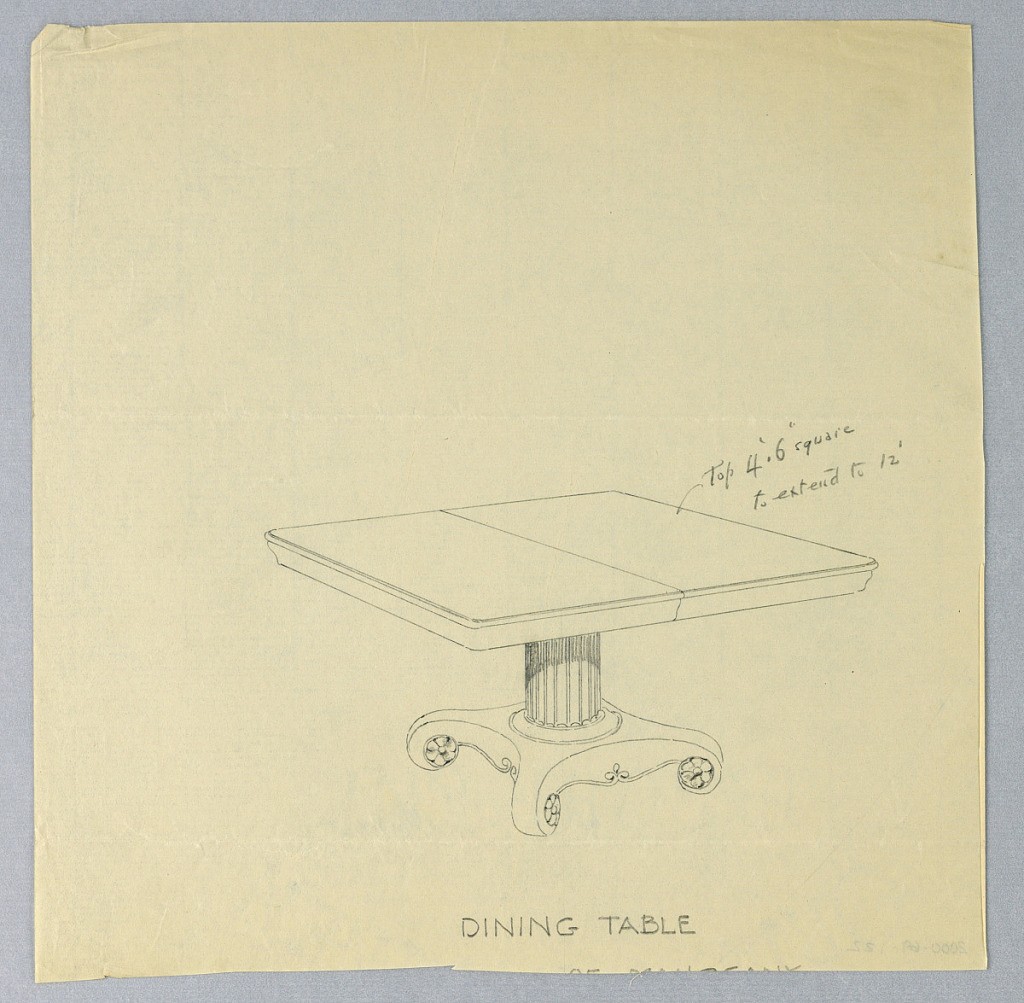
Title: Design for a Dining Table on a Scrolled Base
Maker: A.N. Davenport Co.
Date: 1900–05
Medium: Graphite on thin, cream paper
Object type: Drawing
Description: Rectangular molded top with a dividing stretcher at center; raised on reeded column-like support sitting atop a molded base terminating in inwardly scrolling feetwith carved floral motifs.